Question: I have an image with a border radius of 50% and a 3px border around it.
My problem is when the border radius is given, there is a 1px gap between the image and the border.
Issue is demonstrated in the below image.

And the css I'm using,
'''
img {
border: 3px solid #4CB7AC;
height: 46px;
width: 46px;
border-radius:50%;
}
'''
Note that
- - ''-
Is there a way to remove that gap?
EDIT
<URL>
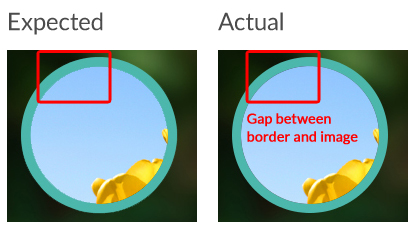
Answer: Just Add 'Background color' same as your Border color and it's fixed.
See <URL>